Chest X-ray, PA view. Patient: 57 years old, sex M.
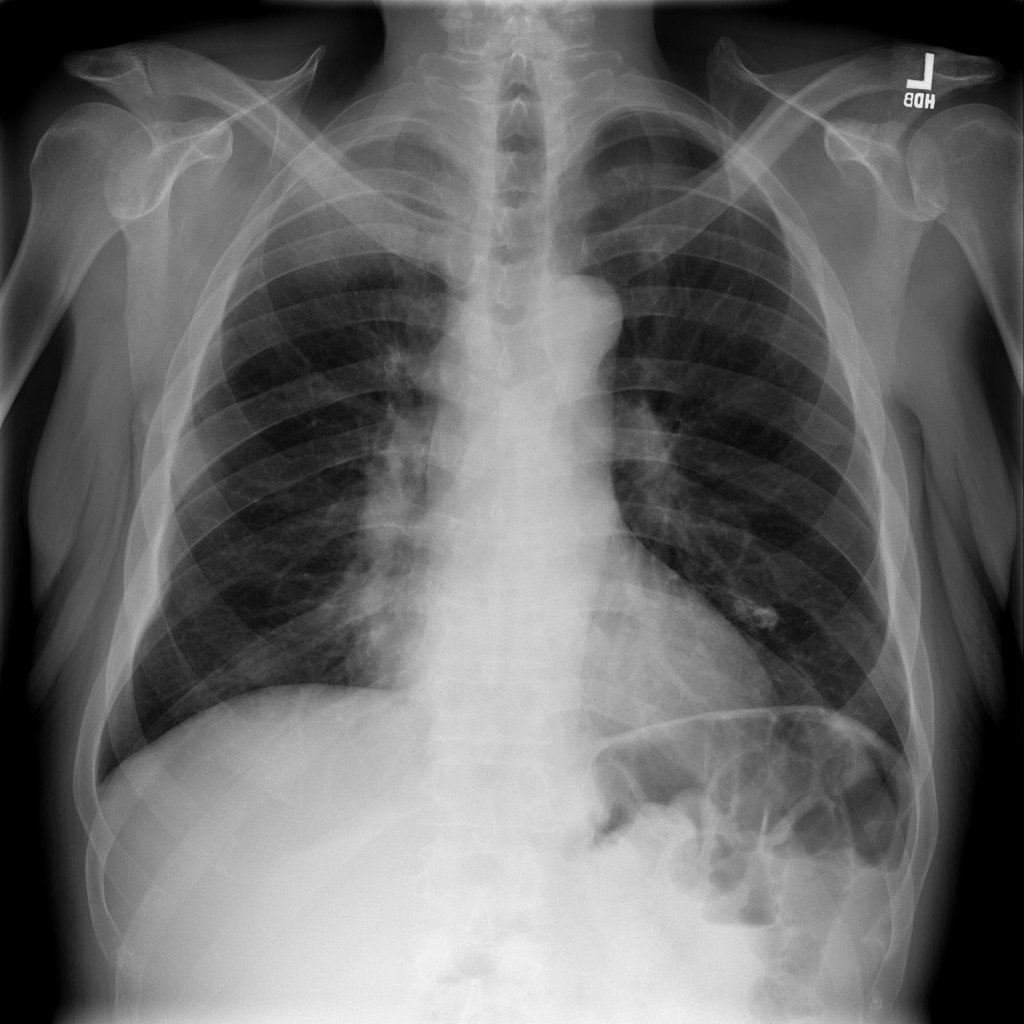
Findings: Infiltration, Pleural_Thickening